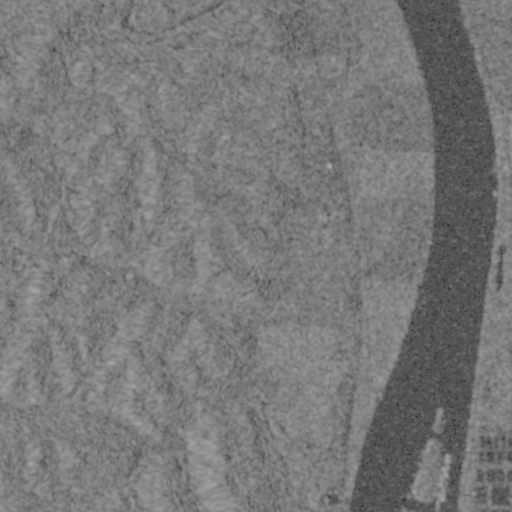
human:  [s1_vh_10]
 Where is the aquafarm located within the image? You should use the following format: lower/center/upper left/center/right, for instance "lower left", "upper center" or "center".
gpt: The aquafarm is located in the lower right of the image.
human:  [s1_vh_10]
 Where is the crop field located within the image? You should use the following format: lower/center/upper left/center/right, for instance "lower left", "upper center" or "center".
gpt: The crop field is located in the upper left of the image.
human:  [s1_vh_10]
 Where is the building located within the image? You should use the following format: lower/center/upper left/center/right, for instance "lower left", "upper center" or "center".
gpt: The building is located in the upper of the image.
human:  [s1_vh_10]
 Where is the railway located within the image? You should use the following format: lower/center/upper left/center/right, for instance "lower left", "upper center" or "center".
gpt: The railway is located in the right of the image.
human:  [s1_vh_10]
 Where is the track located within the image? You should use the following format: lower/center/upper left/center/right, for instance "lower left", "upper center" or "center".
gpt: There is no track in the image.

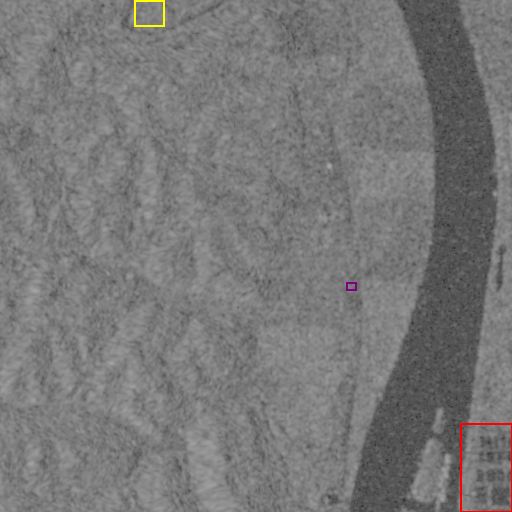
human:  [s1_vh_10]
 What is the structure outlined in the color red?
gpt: The structure outlined in red is an aquafarm.
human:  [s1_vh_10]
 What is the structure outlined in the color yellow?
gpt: The structure outlined in yellow is a crop field.
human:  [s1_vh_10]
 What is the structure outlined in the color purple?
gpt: The structure outlined in purple is a park.
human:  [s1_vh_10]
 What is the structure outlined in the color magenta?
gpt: There is no magenta outline.